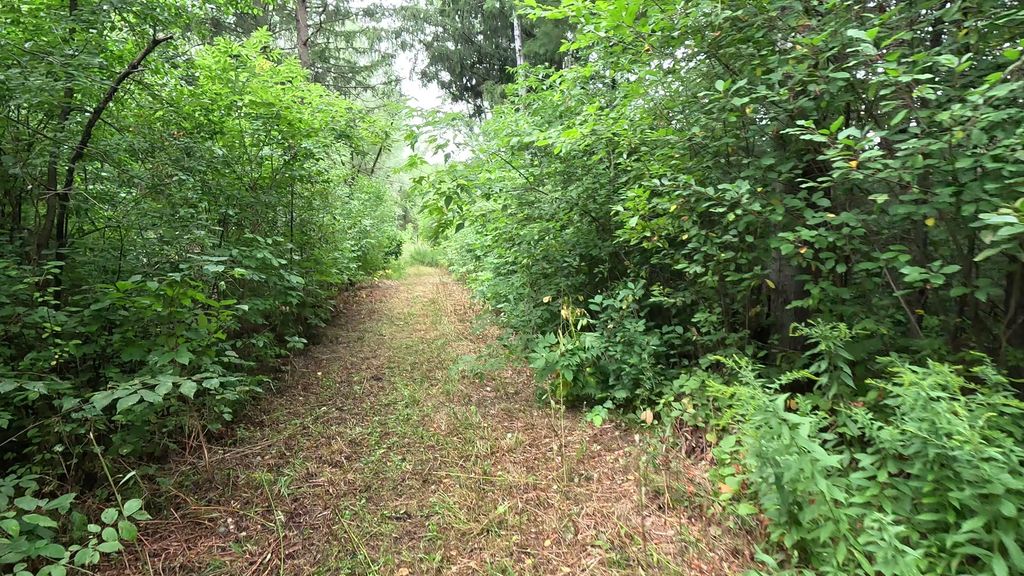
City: ottawa-gatineau